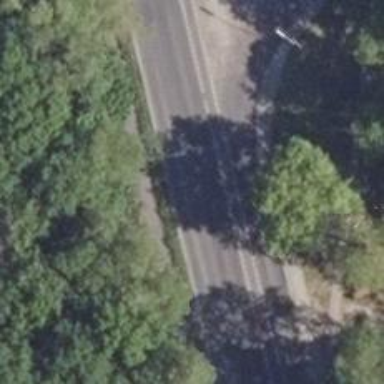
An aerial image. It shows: Secondary road with asphalt surface. It has designated cycle lane on the left side.